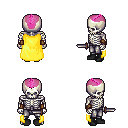
a pixel art fantasy rpg character, male body template, skeleton, yellow cape, metal pants, pink short mohawk hairstyle, cloth bracers, black shoes, dagger, four views (front, back, left, right), 2x2 character sprite sheet, small pixel art, hard edges, no anti-aliasing